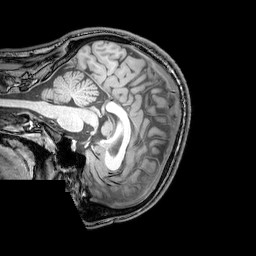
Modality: T1w
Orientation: sagittal
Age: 26
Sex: male
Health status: healthy
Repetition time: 0.081 s
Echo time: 0.037 s